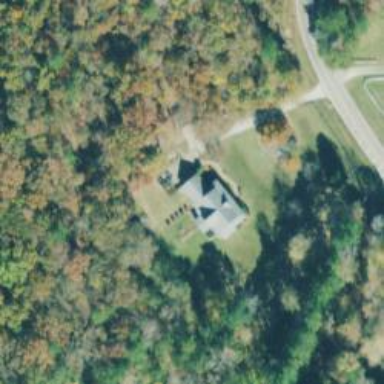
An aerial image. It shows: Driveway leading to service road.